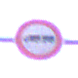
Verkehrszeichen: VerbotLastkraftwagenMitAnhaenger
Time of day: Night
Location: Outdoor (Urban)
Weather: PartlyCloudy
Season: NotSpecified
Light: Artificial